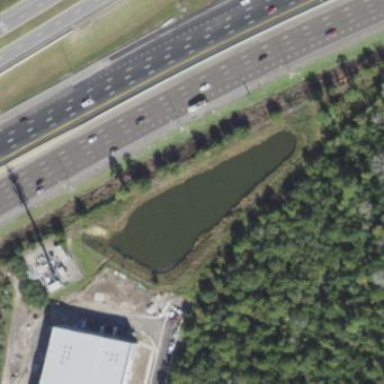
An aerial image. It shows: Retention basin containing natural water.